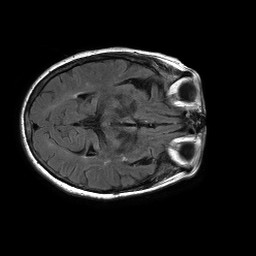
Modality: FLAIR
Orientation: axial
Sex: female
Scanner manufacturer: philips
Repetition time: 11 s
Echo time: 0.125 s